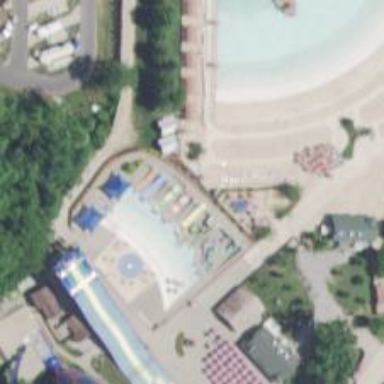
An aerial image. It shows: Water slide attraction.